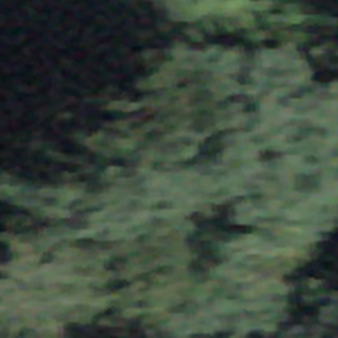
Label: other